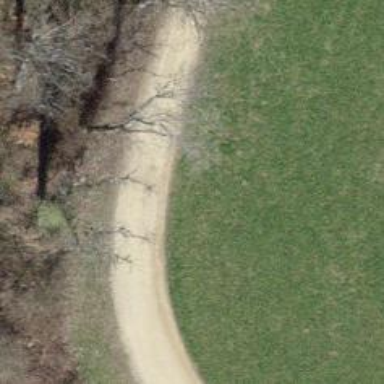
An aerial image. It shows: Gravel track with grade 2 quality.